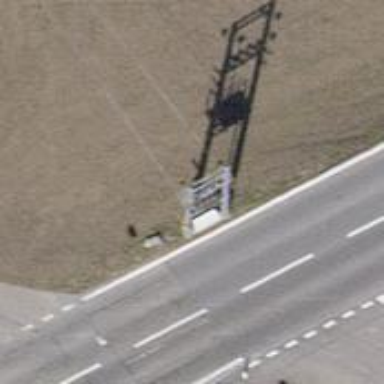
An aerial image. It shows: Distribution transformer attached to power pole.